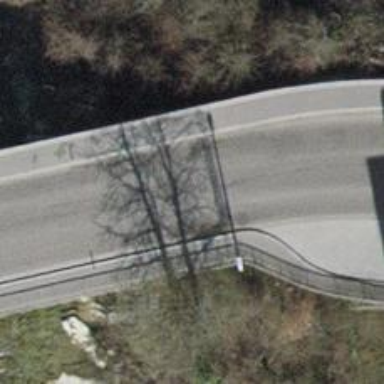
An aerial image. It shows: Tertiary road with asphalt surface running over bridge. There are separate sidewalks on both sides of the road.